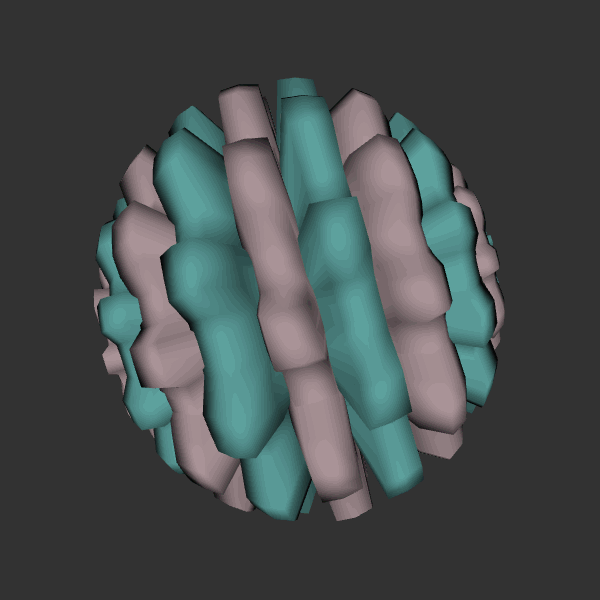
Background: dark